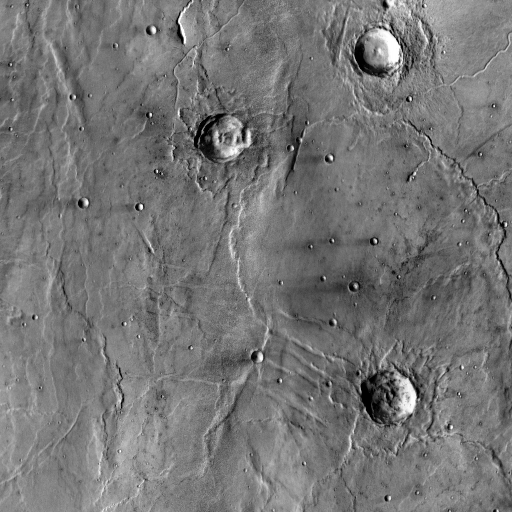
Crater classes present: Background, Other, Layered